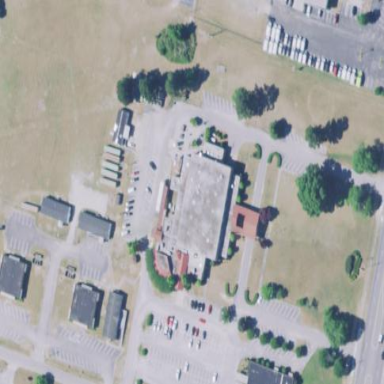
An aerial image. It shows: Healthcare facility identified as hospital.